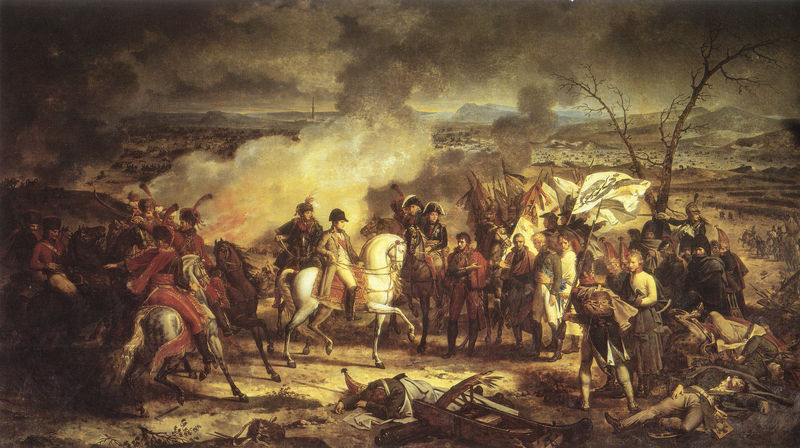
Titel: Bataille d'Austerlitz, 2 décembre 1805
Künstler: Carle Vernet
Standort: Boissy-Saint-Léger
Institution: Château de Grosbois
Schlagwörter: angriff, baum, berg, feuer, himmel, kampf, kämpfer, mann, schatten, weiß, wolken, baumstämme, bäume, frauen, gelb, landschaft, menschen, ocker, äste, bewegung, braun, frankreich, hell, hintergrund, hut, hüte, licht, männer, profil, rot, weg, beige, leiche, tod, tot, toter, ebene, erde, feld, horizont, hügel, natur, wind, zweige, qualm, rauch, pose, realismus, decke, bauern, boot, pferd, pferde, reiter, turm, hufe, mähne, sattel, schweif, zaumzeug, zügel, liegen, fahnen, röcke, fahne, flagge, russland, berge, fels, sonnenuntergang, winter, brand, dampf, franzosen, krieg, schlacht, historienbild, soldaten, kanone, verbrannt, militär, revolution, uniform, uniformen, waffen, gemetzel, leichen, tote, bürger, moskau, napoleon, stiefel, schritt, frieden, feldzug, schimmel, sieg, wappen, ross, aufgabe, geäst, eroberung, historienmalerei, zerstört, schwaden, blattlos, opfer, gefallene, sieger, verletze, araber, besiegte, offiziere, schlachtfeld, waterloo, satteldecke, trab, gefallener, meissonier, türken, kosaken, dreispitze, befehl, napoleon bonaparte, unifomen, besiegter, verhandlungen, eylau, berittene, austerlitz, bataille, beratungen, brennt, iena, pratzen, ssieg, trafalgar, wilhelm gentz, reitern, hundt, belle alliance